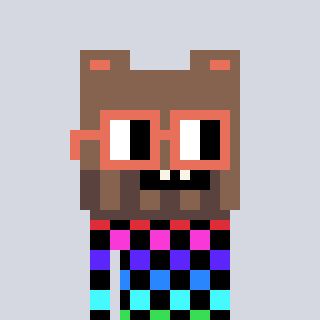
a pixel art character with square orange glasses, a bear-shaped head and a peachy-colored body on a cool background